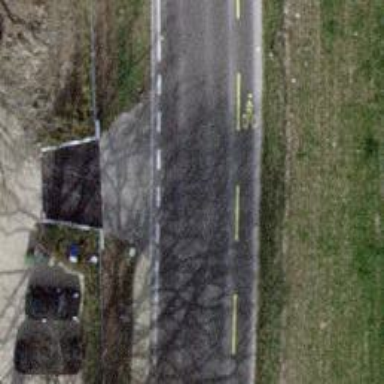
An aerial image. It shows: Tertiary road with designated cycle lane on the left.